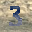
Label: 3